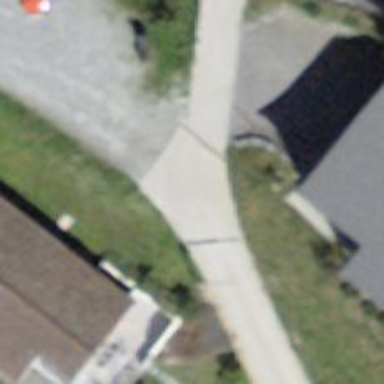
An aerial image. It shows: Residential road paved with concrete.